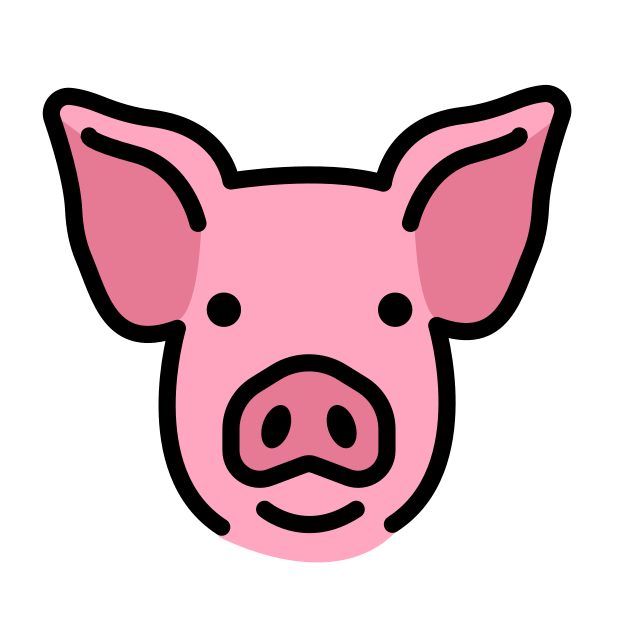
pig face